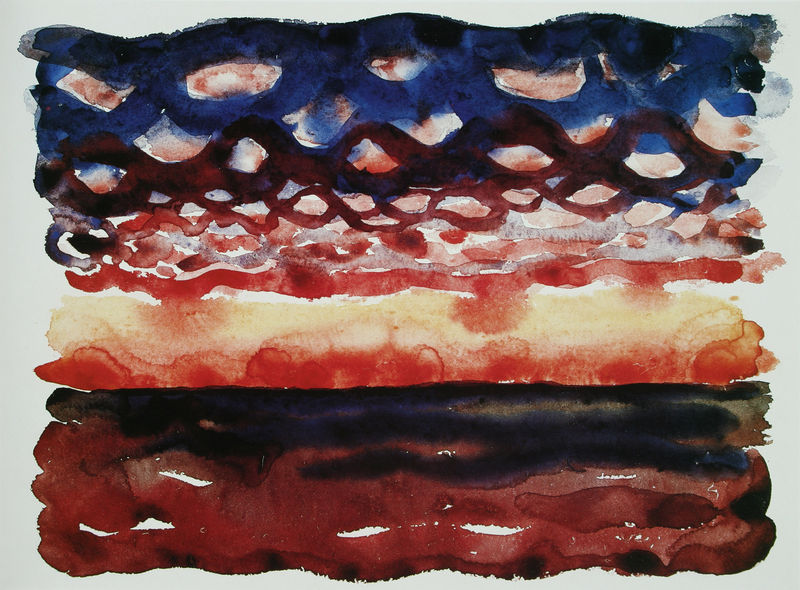
Titel: Sunrise and little Clouds
Künstler: Georgia O'Keeffe
Institution: Im Besitz der Künstlerin
Schlagwörter: blau, himmel, meer, wasser, wolken, aquarell, ufer, abend, braun, bunt, licht, nacht, orange, weiss, rot, muster, rahmen, feld, horizont, morgen, gitter, sonne, blatt, wellen, papier, studie, abstrakt, modern, formen, schichten, sonnenuntergang, violett, wasserfarbe, linien, amerika, rand, querformat, duktus, dunkelrot, abendrot, wasserfarben, pinselstriche, farbverlauf, spiralen, verlaufen, verlauf, schwrz, restweiss, gittermuster, malfeld